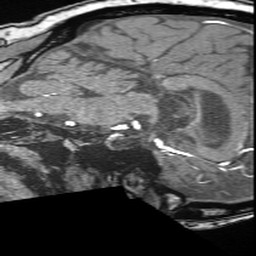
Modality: angio
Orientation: sagittal
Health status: ill
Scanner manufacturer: siemens
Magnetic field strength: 3 T
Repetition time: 0.022 s
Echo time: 0.0036 s